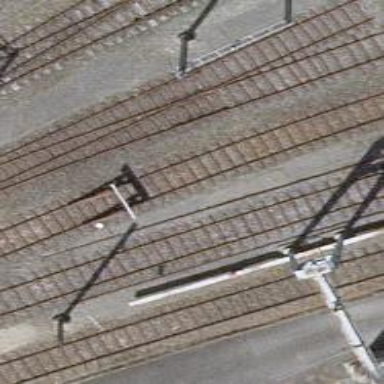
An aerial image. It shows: Railway yard.